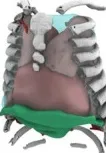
Thorax volume pre and post surgery.
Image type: radiology (pet)